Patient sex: M
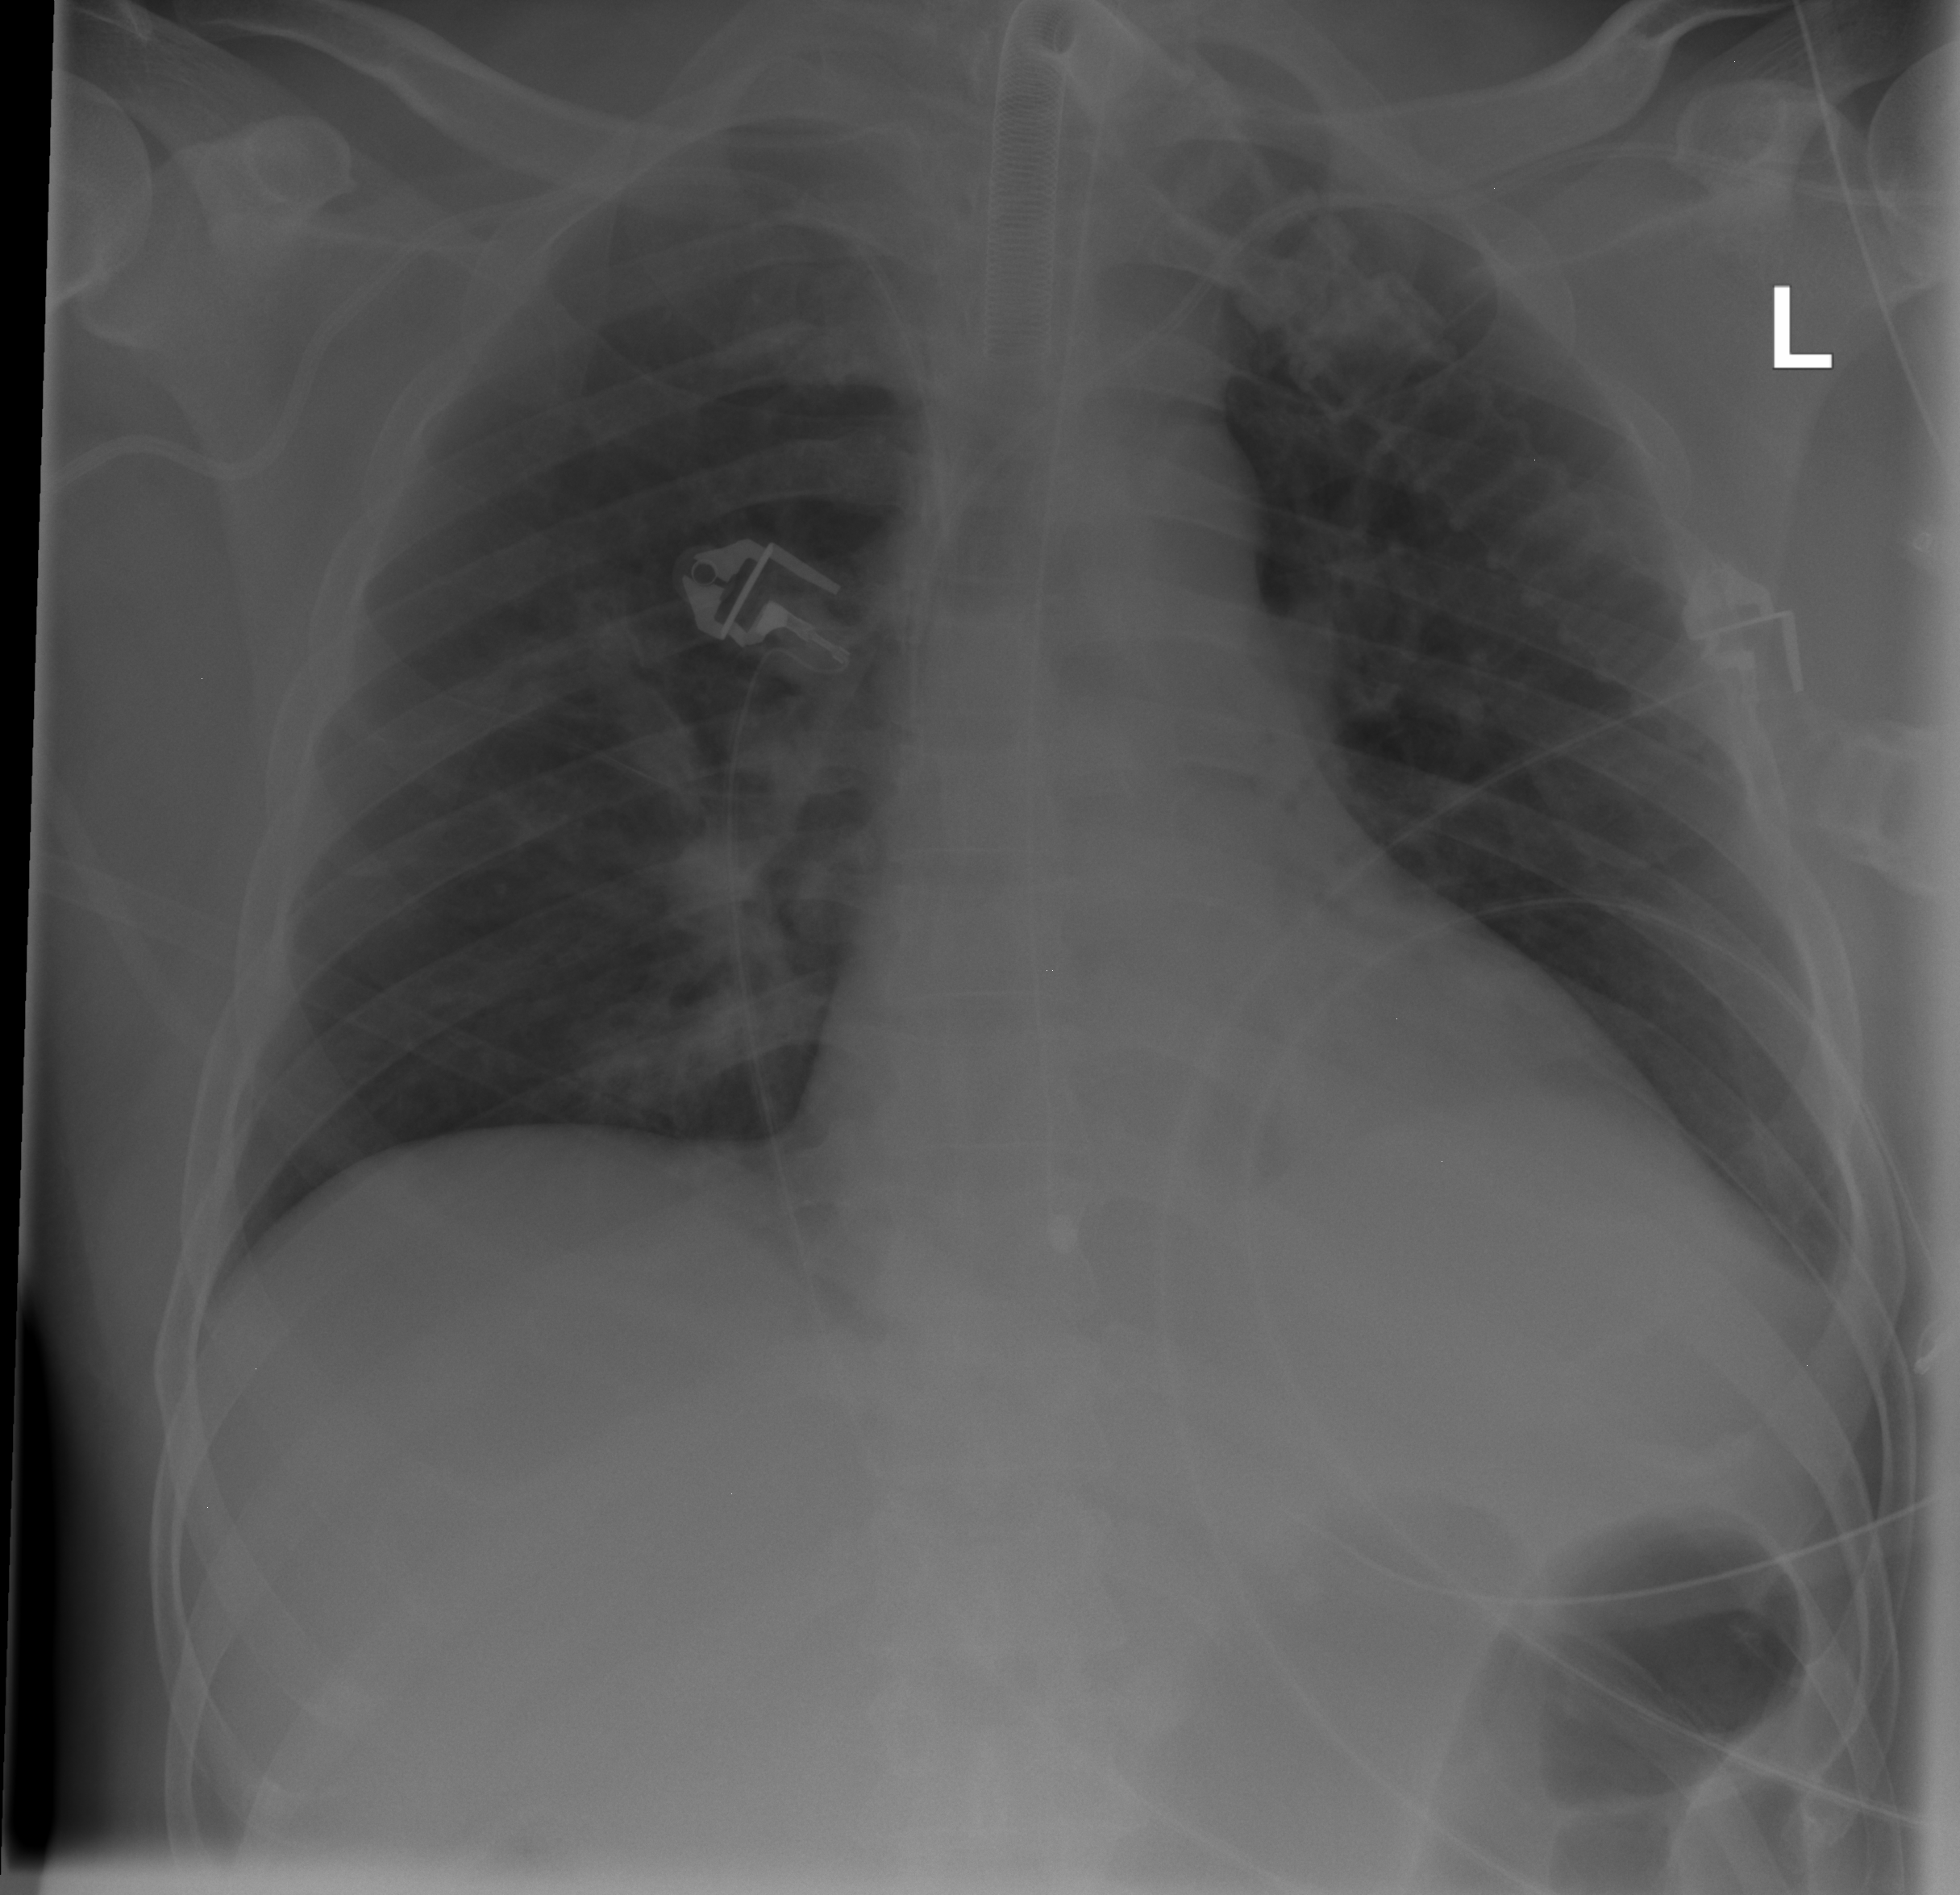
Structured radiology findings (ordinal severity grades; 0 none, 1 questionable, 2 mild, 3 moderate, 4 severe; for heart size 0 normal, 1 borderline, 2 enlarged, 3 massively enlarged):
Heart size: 1
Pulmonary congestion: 2
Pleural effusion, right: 0
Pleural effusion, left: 2
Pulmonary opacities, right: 2
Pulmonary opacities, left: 2
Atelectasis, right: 0
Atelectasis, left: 1